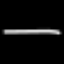
Label: line